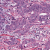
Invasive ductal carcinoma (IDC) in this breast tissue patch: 0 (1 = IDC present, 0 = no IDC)